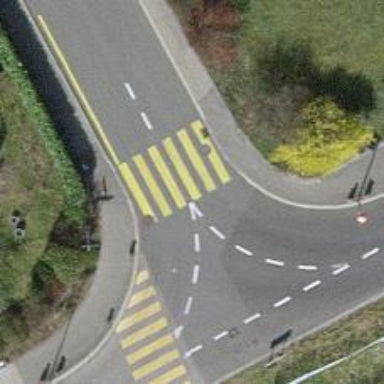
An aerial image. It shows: Marked road crossing.